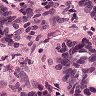
Metastatic tissue present: yes